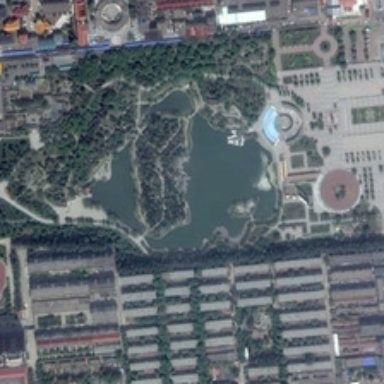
Many green trees and a large pond are in a park near many buildings .